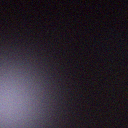
Screen state: off